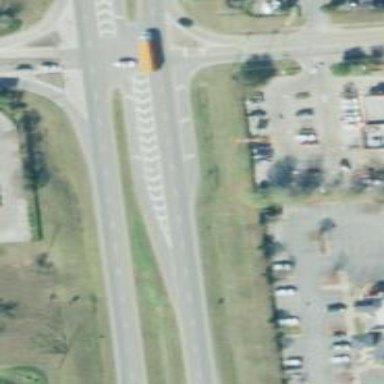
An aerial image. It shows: Expressway with dual carriageway. The highway has asphalt surface.